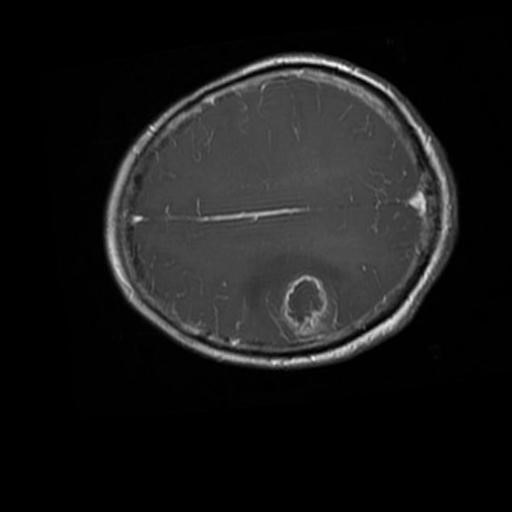
Label: brain_glioma